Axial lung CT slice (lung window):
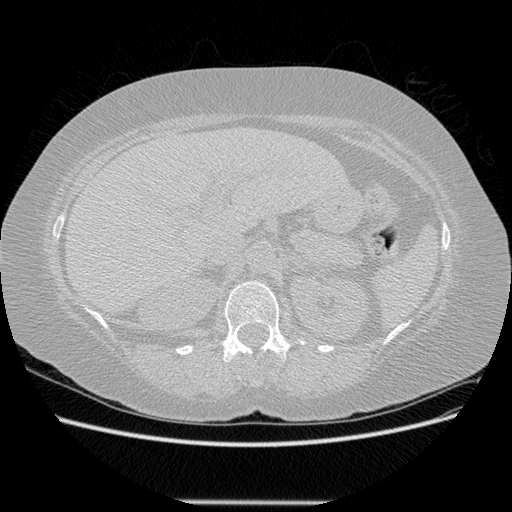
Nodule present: no